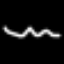
Label: squiggle